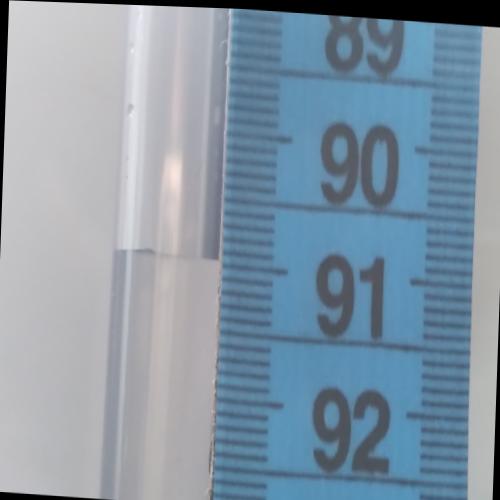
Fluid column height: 91.0 cm